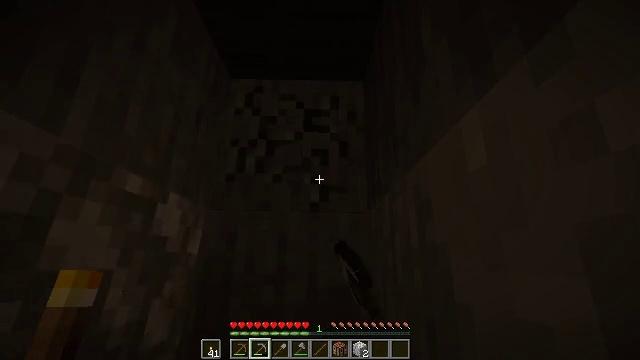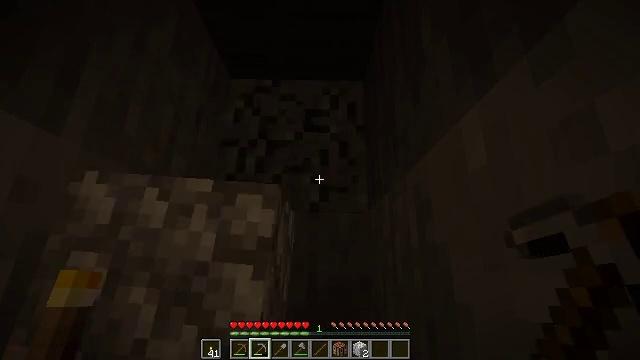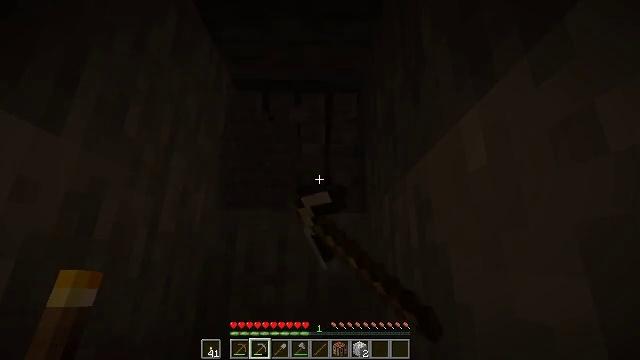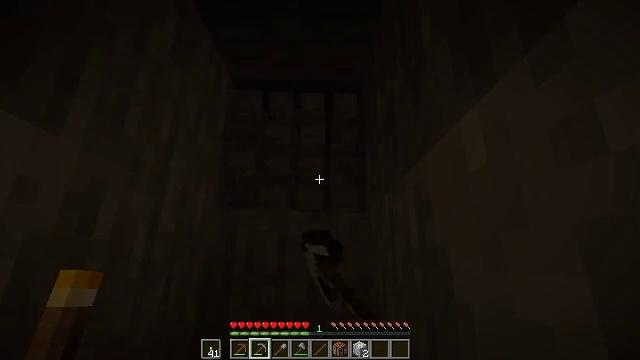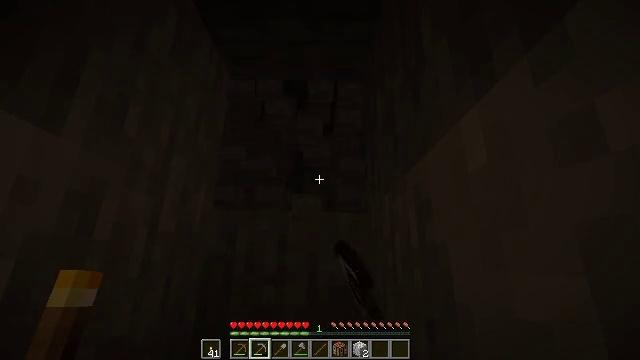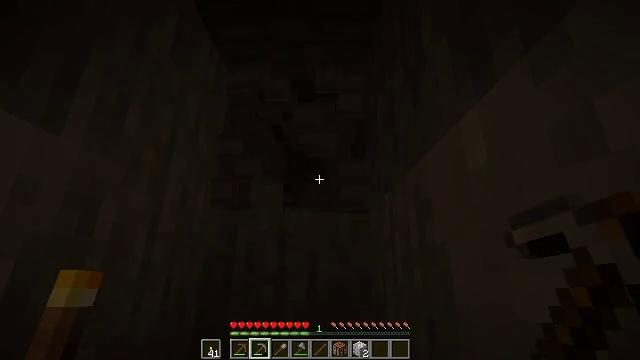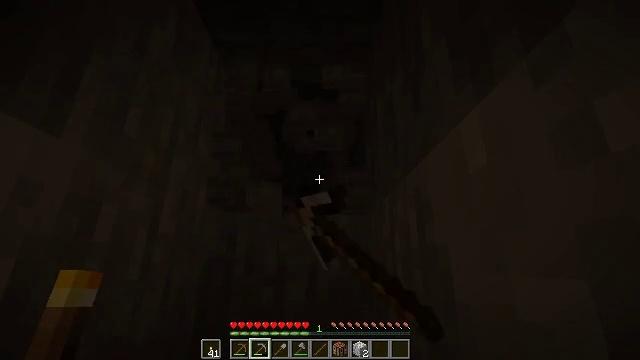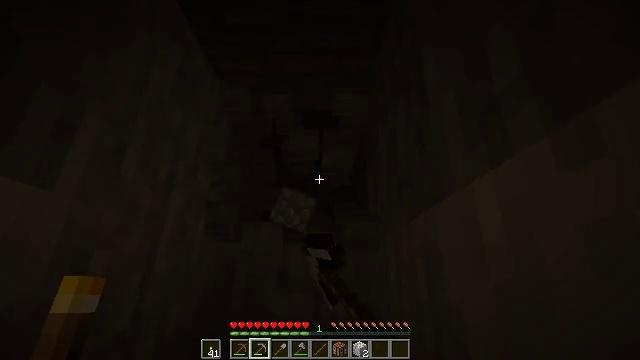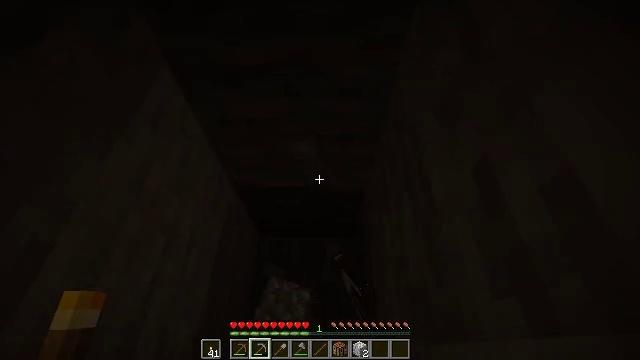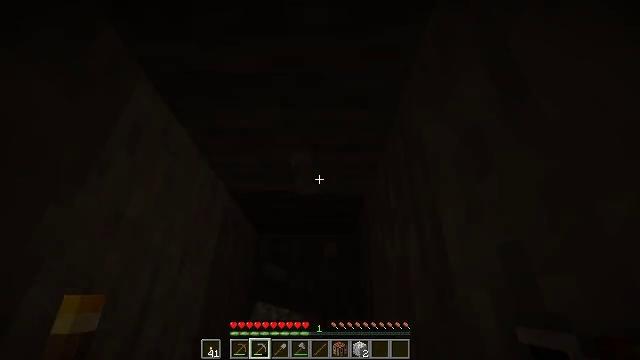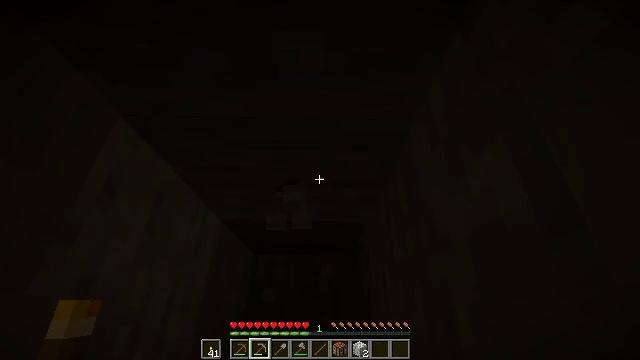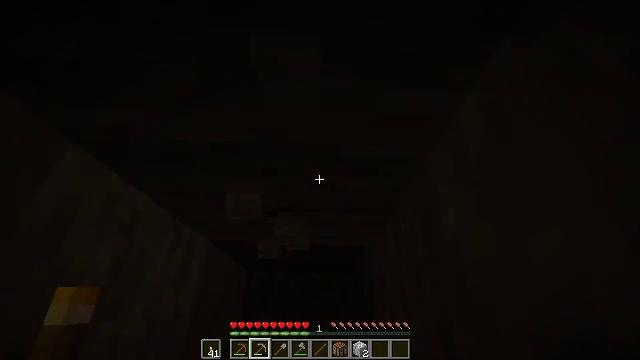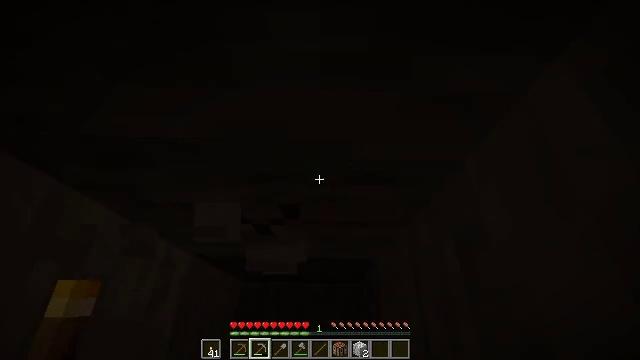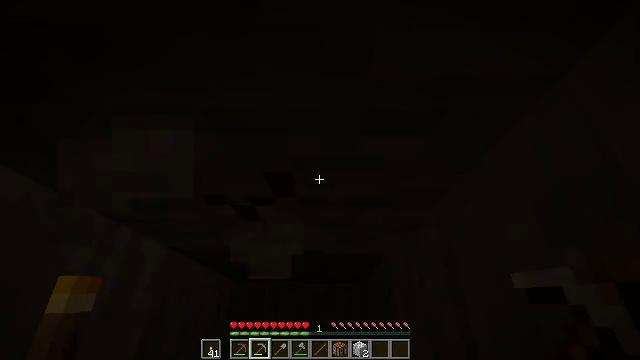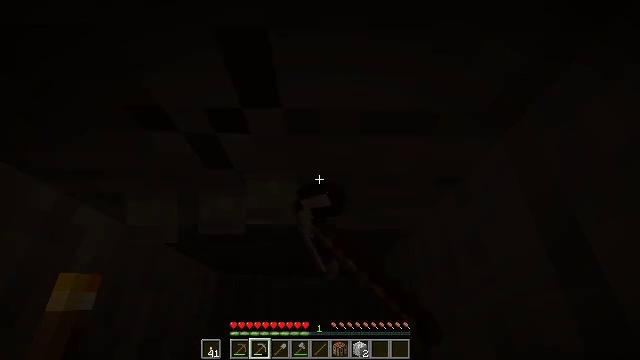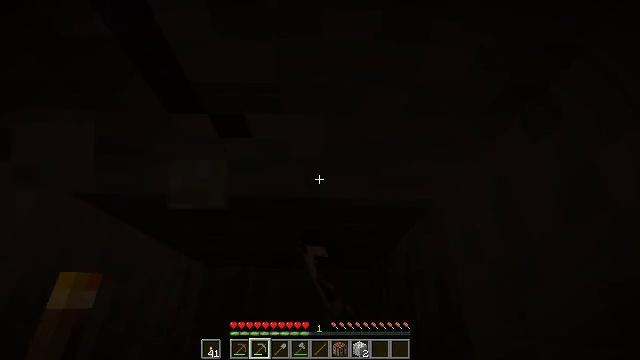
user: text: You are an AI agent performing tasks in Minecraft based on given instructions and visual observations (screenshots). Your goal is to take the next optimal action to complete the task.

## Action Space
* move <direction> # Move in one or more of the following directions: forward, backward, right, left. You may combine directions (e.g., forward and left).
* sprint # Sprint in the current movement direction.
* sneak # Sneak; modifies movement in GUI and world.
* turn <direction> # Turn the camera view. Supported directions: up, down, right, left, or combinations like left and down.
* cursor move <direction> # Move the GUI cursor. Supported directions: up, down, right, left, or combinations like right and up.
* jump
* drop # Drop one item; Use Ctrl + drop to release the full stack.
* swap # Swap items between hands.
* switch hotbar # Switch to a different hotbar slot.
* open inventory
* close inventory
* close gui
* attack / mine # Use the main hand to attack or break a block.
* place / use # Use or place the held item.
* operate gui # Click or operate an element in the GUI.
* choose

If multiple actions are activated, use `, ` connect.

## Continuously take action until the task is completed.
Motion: motion action
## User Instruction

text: Collect stone from the mine.
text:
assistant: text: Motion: attack / mine
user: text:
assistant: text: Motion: attack / mine
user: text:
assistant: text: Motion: attack / mine
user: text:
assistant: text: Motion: attack / mine
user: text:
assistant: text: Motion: attack / mine
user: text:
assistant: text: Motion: move forward, attack / mine
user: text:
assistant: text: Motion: move forward, turn up, attack / mine
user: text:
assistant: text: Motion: move forward, turn up, attack / mine
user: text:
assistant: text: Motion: move forward, turn down, attack / mine
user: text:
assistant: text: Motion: move forward, attack / mine
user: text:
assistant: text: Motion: move forward, attack / mine
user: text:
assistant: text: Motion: attack / mine
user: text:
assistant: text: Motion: attack / mine
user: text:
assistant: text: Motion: attack / mine
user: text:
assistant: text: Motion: attack / mine
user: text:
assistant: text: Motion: attack / mine
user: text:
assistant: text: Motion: attack / mine
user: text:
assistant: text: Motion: attack / mine
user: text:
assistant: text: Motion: attack / mine
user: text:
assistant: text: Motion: attack / mine
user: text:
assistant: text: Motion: attack / mine
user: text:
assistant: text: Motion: attack / mine
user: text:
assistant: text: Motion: attack / mine
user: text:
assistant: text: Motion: attack / mine
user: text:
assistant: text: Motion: attack / mine
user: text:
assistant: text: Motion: attack / mine
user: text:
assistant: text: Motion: attack / mine
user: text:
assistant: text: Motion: attack / mine
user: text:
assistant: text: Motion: attack / mine
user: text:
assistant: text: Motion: attack / mine